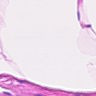
Metastatic tissue present: no